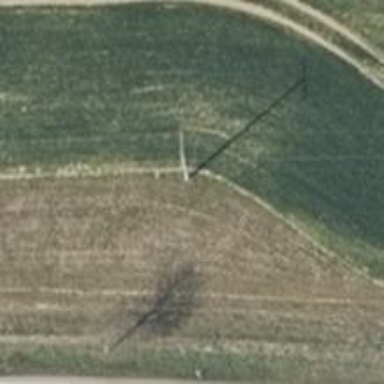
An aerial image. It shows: Power pole.